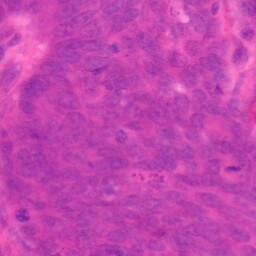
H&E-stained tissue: Colon